Question: I have a 'UICollectionView' and I try to select all or clear all item/cell after a 'UIButton' is tapped.
How can I do that like picture?

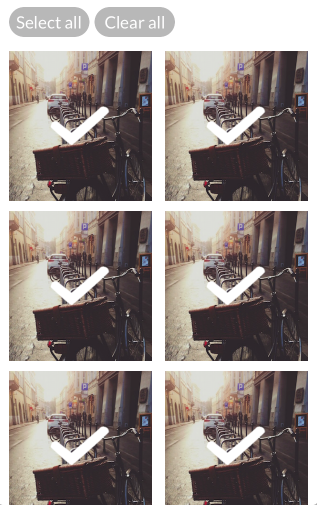
Answer: For that you have to manage one array for selection or you if you are using model then you can add one more field for selection property.
'''
@IBAction func selectAll(_ sender: UIButton) {
// Set Whole Array to 1 and reload collection view.
}
@IBAction func clearAll(_ sender: UIButton) {
//Set Whole array to 0 and reload collection View
}
// In collectionView method Check selection condition and Display Check mark.
func collectionView(_ collectionView: UICollectionView, cellForItemAt indexPath: IndexPath) -> UICollectionViewCell {
// If Array value is 1 at indexPath.row then set Checked view otherwise Unchecked view.
}
'''